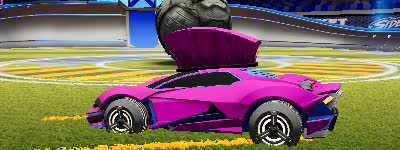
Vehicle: werewolf